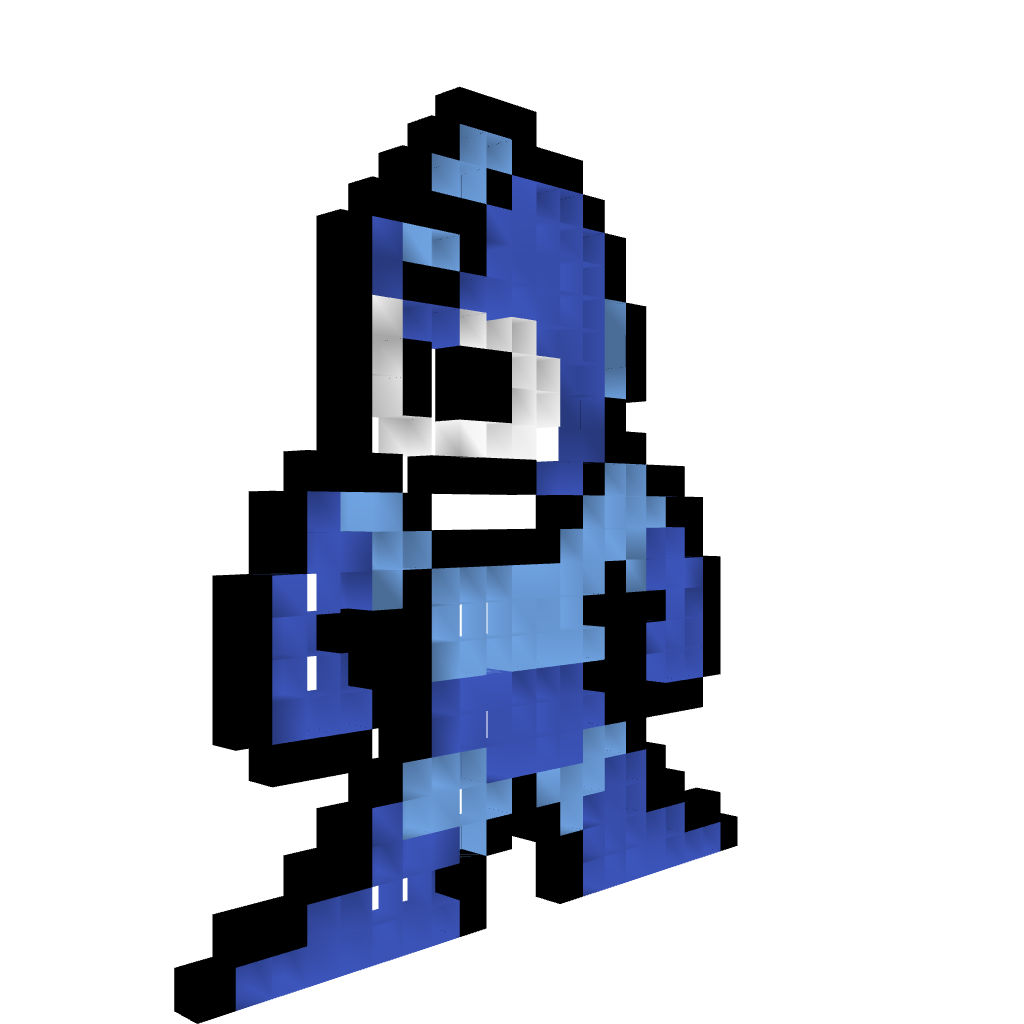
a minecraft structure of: Megaman bad low quality